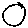
Label: circle